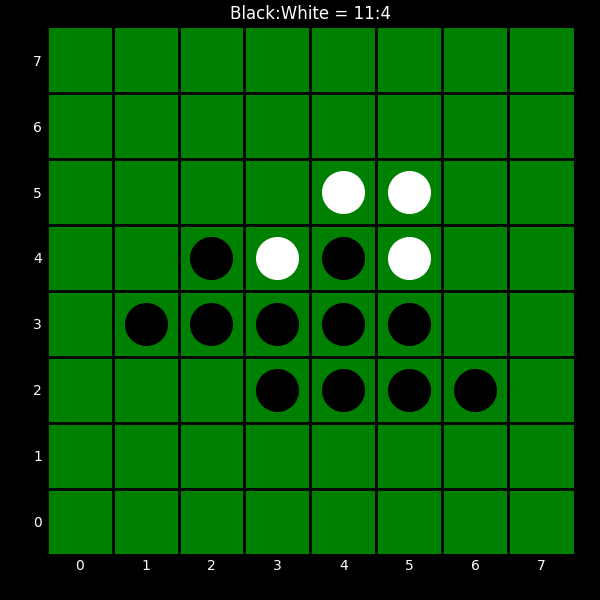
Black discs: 11
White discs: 4